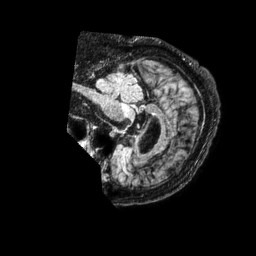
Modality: FLAIR
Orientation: sagittal
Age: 72
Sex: male
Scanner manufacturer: philips
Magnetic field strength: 1.5 T
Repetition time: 4.8 s
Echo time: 0.3364 s